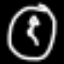
Label: clock